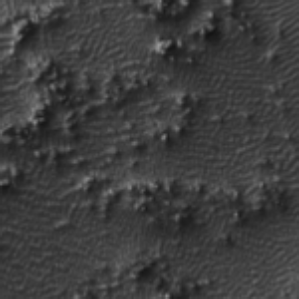
Label: frost